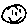
Label: smiley face